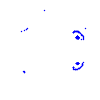
Particle: proton